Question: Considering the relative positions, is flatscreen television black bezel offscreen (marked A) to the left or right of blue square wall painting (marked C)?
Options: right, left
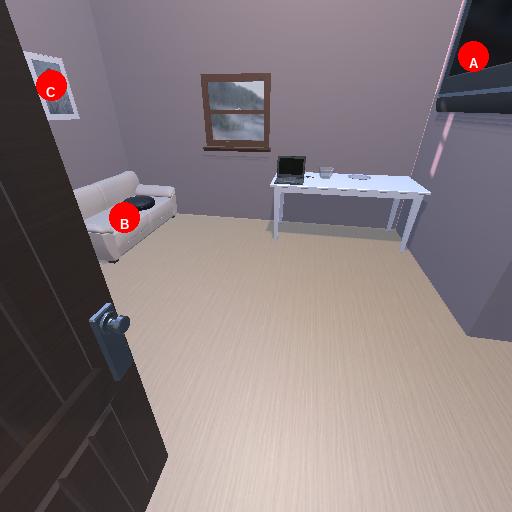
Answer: right